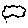
Label: cloud